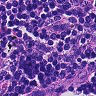
Metastatic tissue present: no